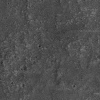
Atmospheric dust classification: not_dusty